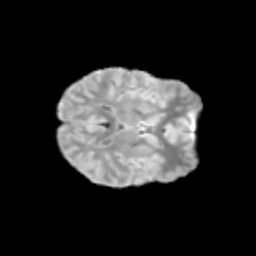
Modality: T2w
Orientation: axial
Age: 11
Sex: female
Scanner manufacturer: siemens
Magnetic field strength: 3 T
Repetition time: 3.8 s
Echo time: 0.07 s